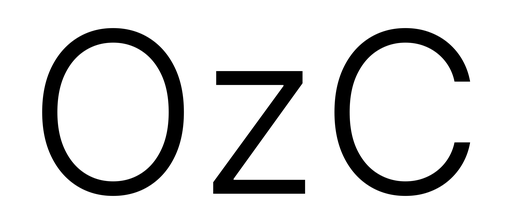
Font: Inter_Light